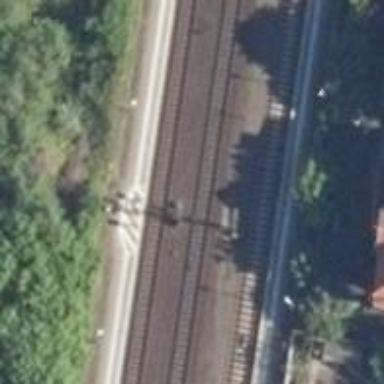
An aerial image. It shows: Railway signal.